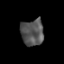
Tissue: lung
Cell type: Epithelial cells
Senescence score: 0.2187
Nuclear area (px): 586
Mean DAPI intensity: 85.483